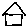
Label: house